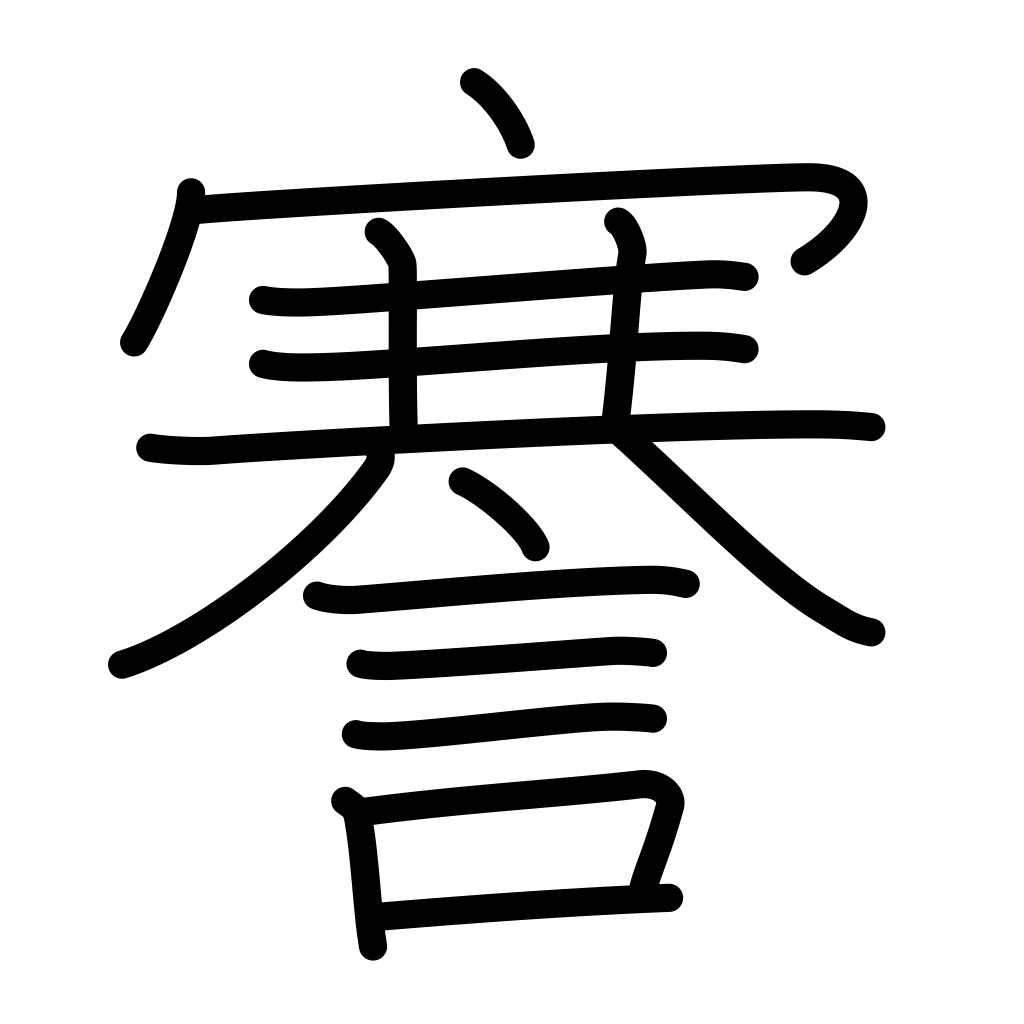
Meaning: stutter, speak frankly